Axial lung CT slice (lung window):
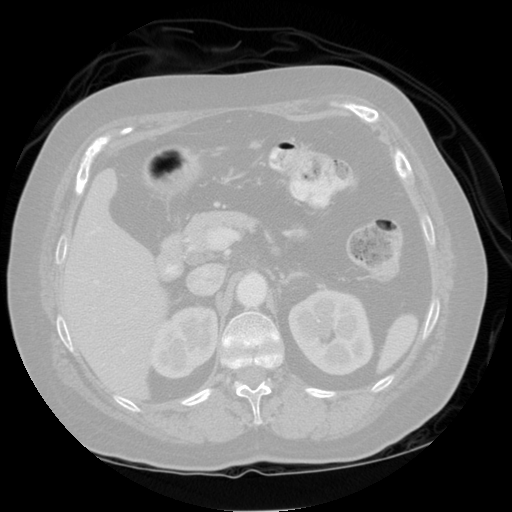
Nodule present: no